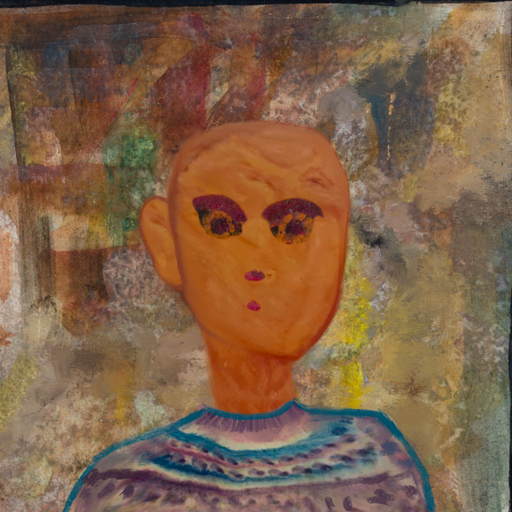
Background: Mosgoul, Head And Neck Front: Pious_Lady, Face Front: Doll, Bust: HillGirl, Hair Front: Blank, Head Accessory: Blank, Second Necklace: Blank, Necklace: Blank, Baby: Blank